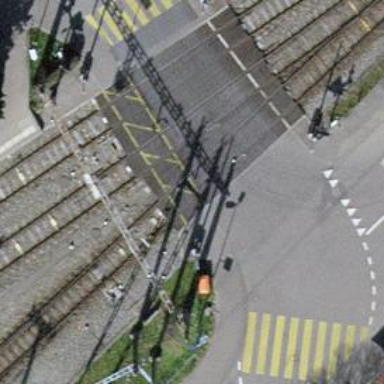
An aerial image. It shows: Level crossing with double half barrier.